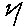
Label: zigzag